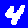
Digit: 4